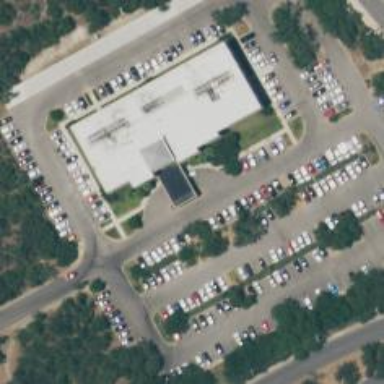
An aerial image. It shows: Healthcare clinic.